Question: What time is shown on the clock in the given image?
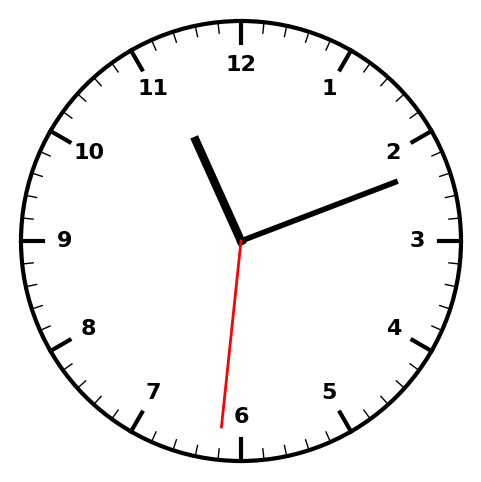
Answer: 11:11:31